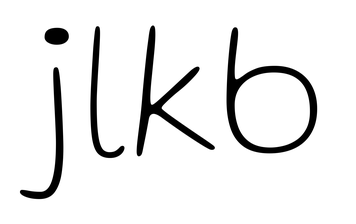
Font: Gluten_Thin